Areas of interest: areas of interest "Hotel"
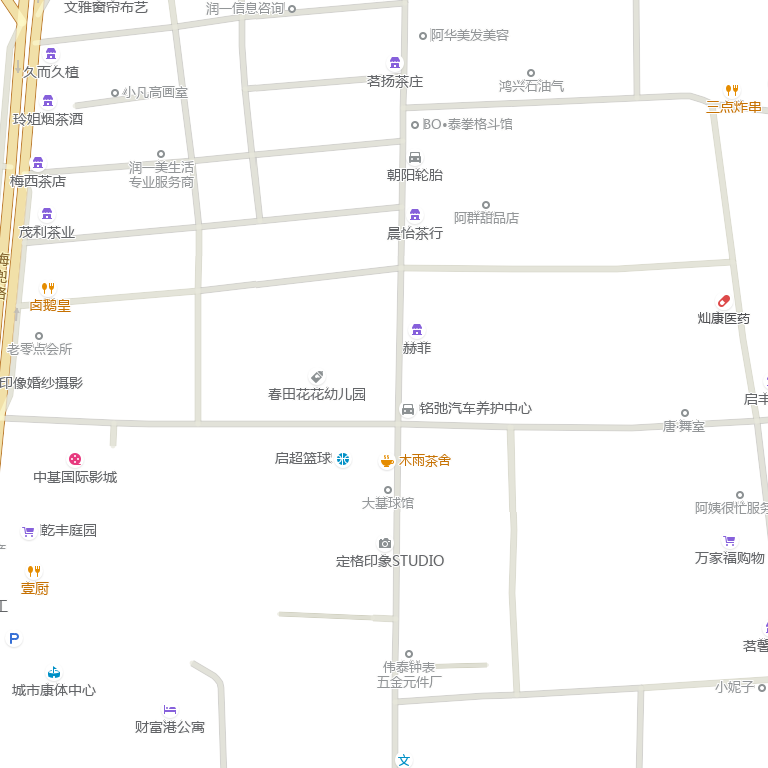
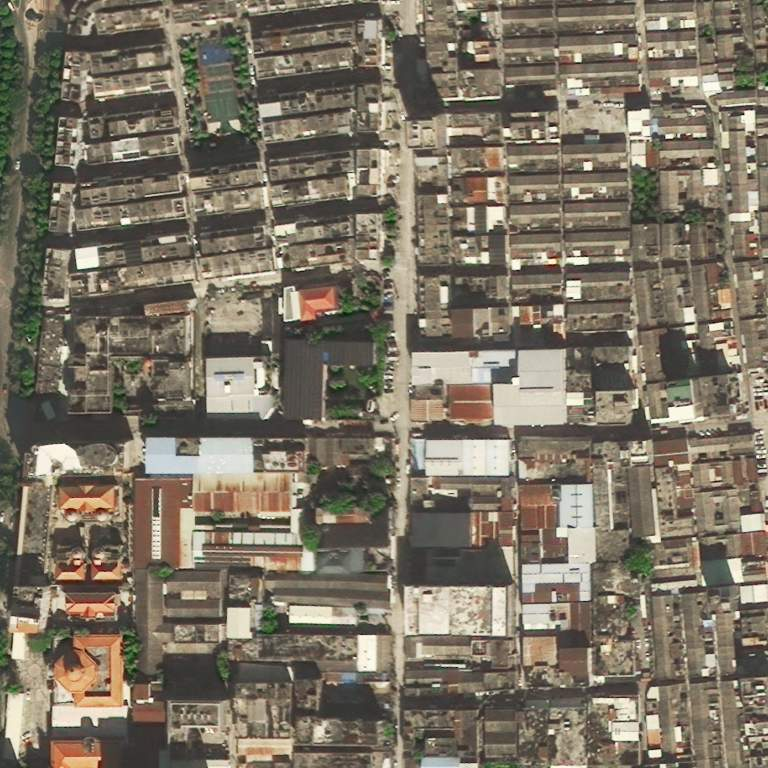